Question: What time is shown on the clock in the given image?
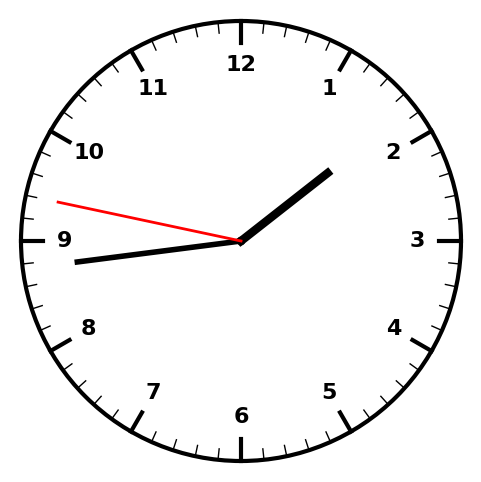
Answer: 01:43:47